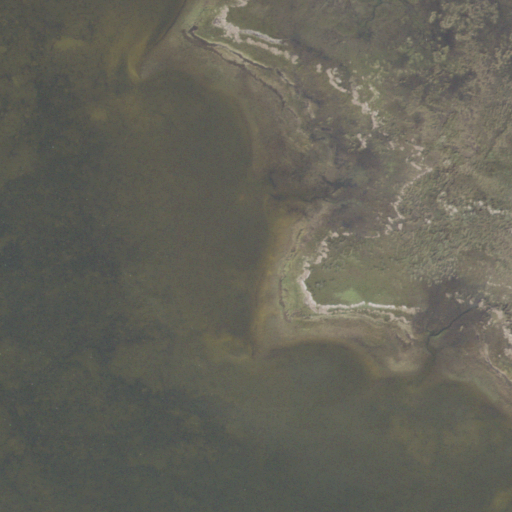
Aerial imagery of cape in Florida named Stuart Point containing open water and herbaceous wetlands